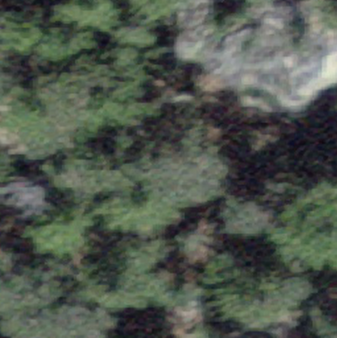
Label: bouldering_area